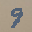
Label: 9